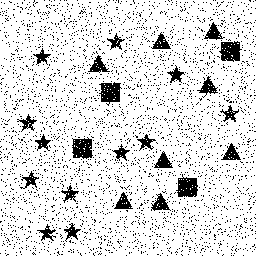
Squares: 4
Triangles: 8
Stars: 12
Total shapes: 24